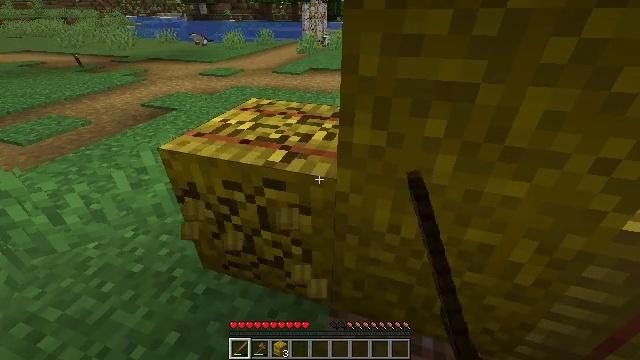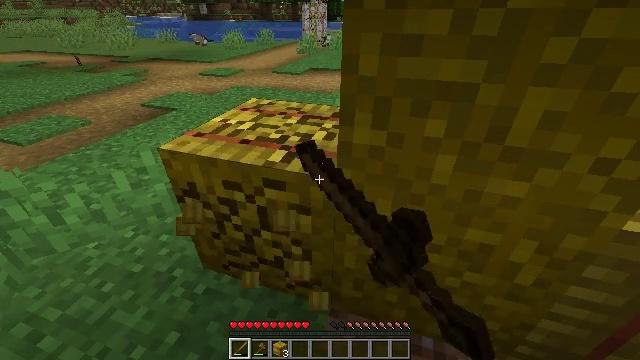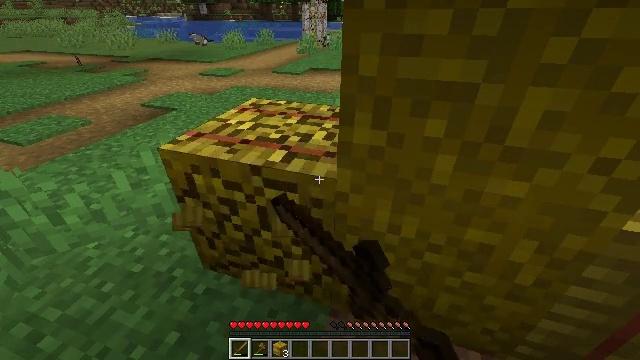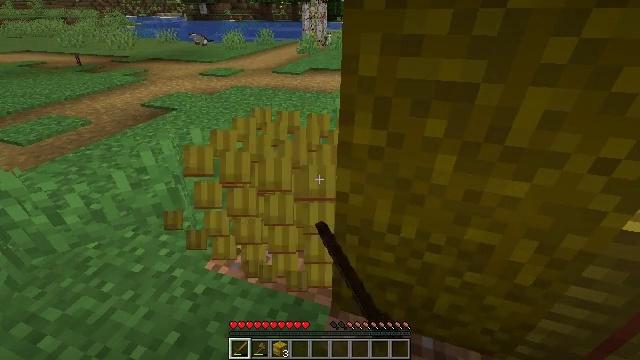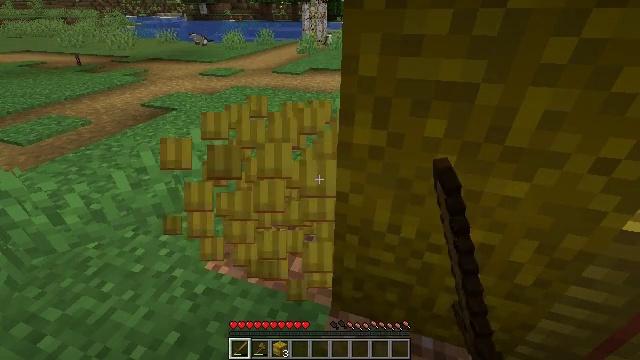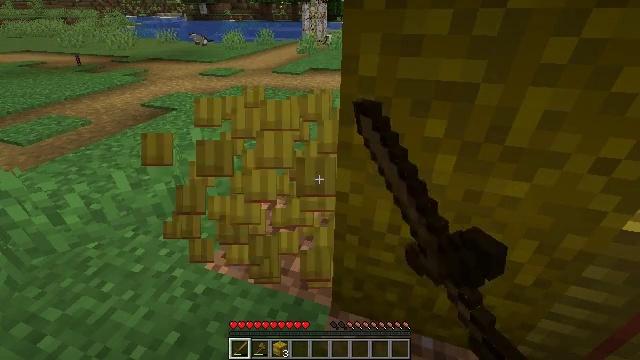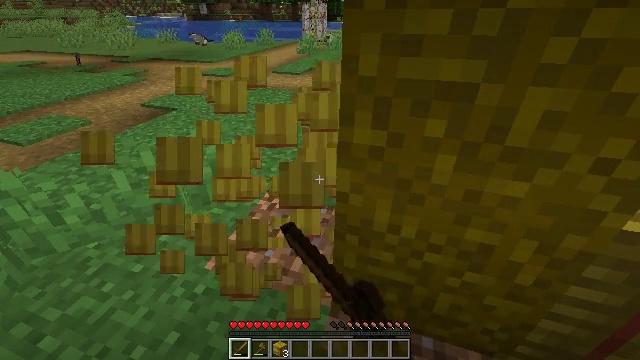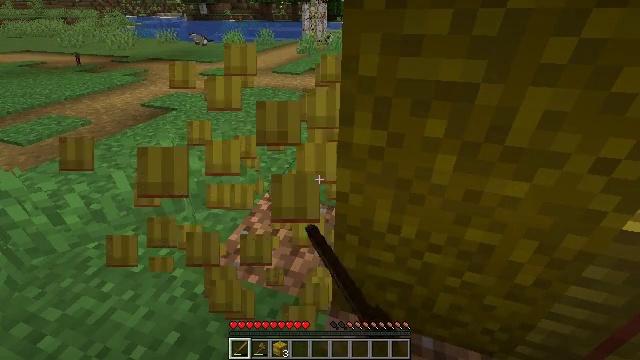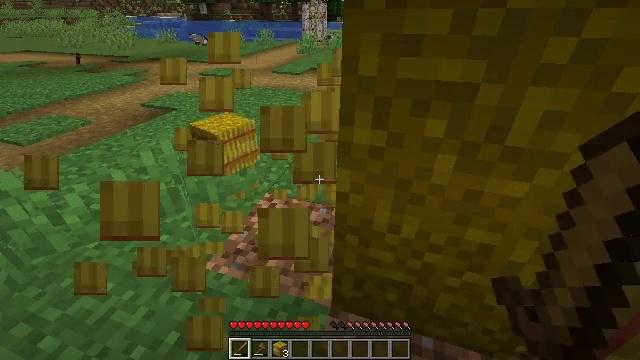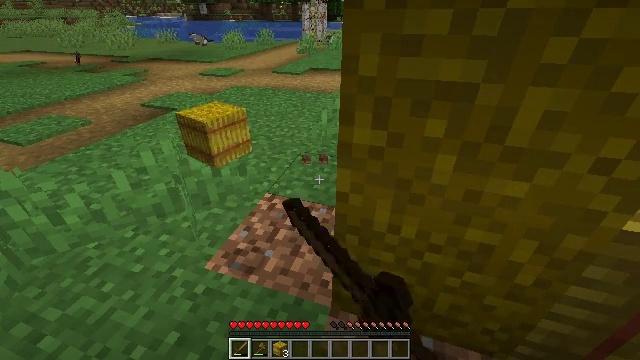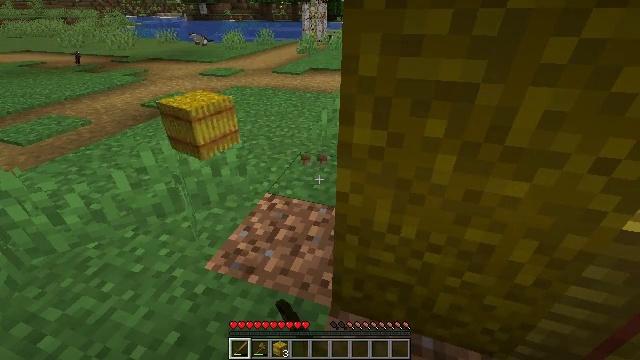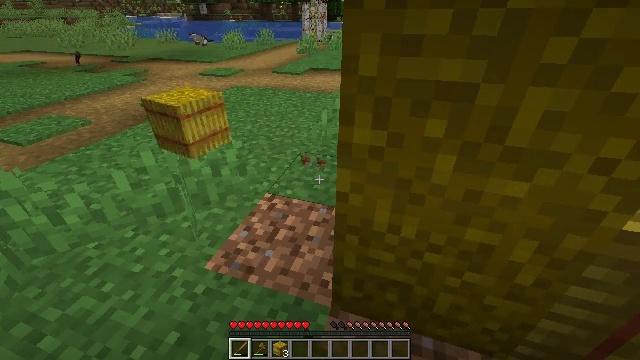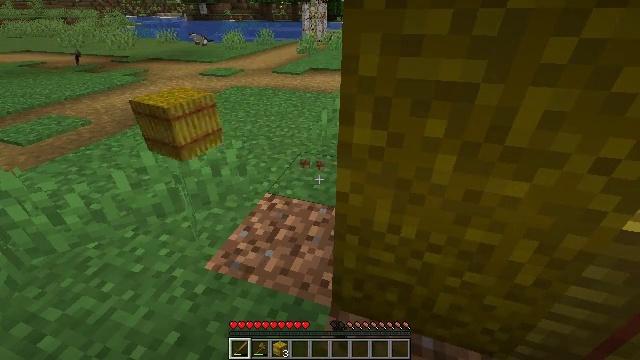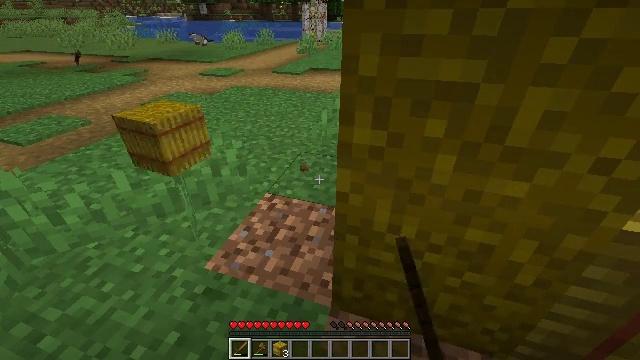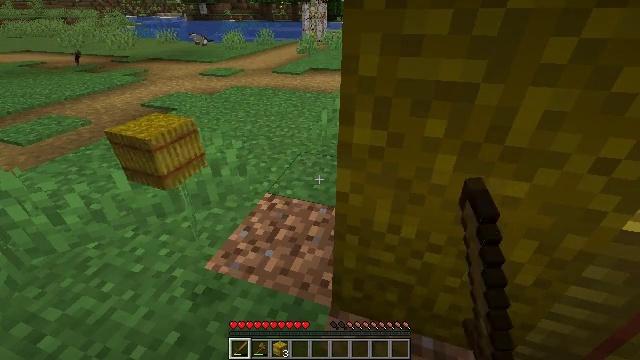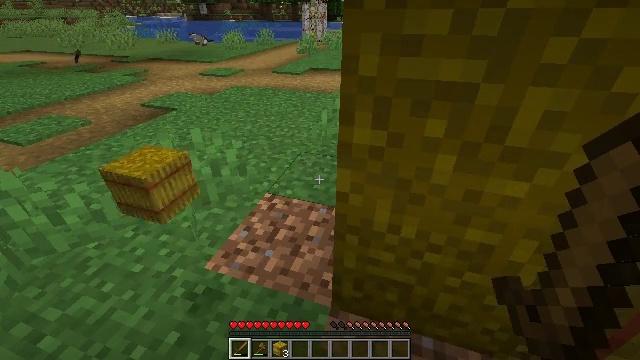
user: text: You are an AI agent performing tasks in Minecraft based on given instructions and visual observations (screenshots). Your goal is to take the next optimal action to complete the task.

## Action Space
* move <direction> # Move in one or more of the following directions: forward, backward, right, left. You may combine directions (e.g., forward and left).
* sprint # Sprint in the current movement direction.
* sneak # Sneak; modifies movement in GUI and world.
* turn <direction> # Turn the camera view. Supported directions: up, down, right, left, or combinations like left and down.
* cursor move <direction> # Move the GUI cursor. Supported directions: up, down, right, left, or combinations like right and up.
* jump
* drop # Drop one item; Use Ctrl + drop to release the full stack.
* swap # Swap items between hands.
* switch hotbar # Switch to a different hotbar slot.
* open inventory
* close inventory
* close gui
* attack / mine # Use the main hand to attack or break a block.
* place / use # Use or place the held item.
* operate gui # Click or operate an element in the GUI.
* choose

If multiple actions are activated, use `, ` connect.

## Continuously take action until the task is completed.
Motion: motion action
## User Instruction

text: Break the hay block to collect it.
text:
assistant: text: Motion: attack / mine
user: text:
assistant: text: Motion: attack / mine
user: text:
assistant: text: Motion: attack / mine
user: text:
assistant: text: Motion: attack / mine
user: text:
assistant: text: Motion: attack / mine
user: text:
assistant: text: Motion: attack / mine
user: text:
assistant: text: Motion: attack / mine
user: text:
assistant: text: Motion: attack / mine
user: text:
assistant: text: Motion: no_op
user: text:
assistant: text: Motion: no_op
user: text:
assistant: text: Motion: no_op
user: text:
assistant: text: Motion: no_op
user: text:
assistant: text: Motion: no_op
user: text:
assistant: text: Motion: no_op
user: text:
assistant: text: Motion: no_op
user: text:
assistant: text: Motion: no_op
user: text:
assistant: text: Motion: no_op
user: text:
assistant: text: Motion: no_op
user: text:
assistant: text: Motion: turn left and down
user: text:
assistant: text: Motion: turn left and down
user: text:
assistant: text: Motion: no_op
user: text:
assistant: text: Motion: no_op
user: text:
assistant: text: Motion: no_op
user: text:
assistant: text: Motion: no_op
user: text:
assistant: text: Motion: no_op
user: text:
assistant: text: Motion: no_op
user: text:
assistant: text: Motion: no_op
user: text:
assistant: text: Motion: no_op
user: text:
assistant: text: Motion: no_op
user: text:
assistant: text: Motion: no_op